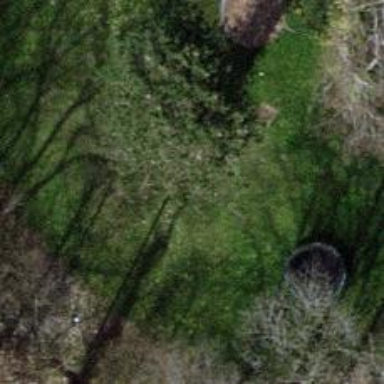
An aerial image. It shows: Evergreen tree with needle-leaved leaves.